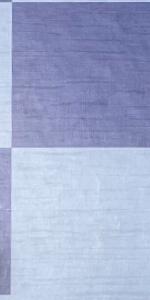
Label: Empty